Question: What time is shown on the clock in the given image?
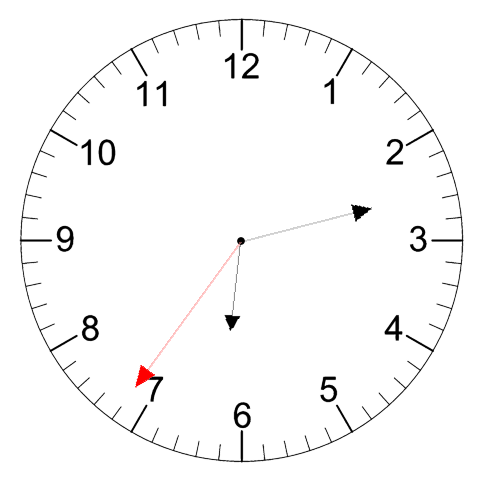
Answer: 06:12:36